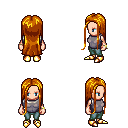
a pixel art fantasy rpg character, female body template, human, light skin, steel chest armor, teal pants, dark blonde extra-long hairstyle, bracelets, gold boots, four views (front, back, left, right), 2x2 character sprite sheet, small pixel art, hard edges, no anti-aliasing